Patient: sex F, age 75
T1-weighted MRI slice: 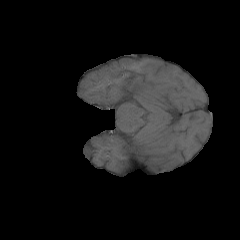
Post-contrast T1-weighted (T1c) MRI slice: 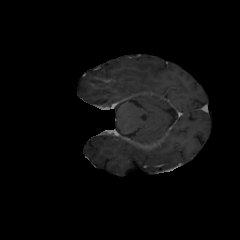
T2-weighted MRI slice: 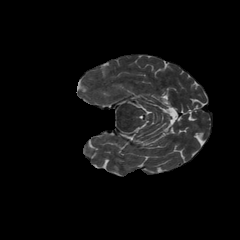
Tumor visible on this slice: no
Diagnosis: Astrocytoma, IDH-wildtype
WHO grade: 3